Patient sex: M
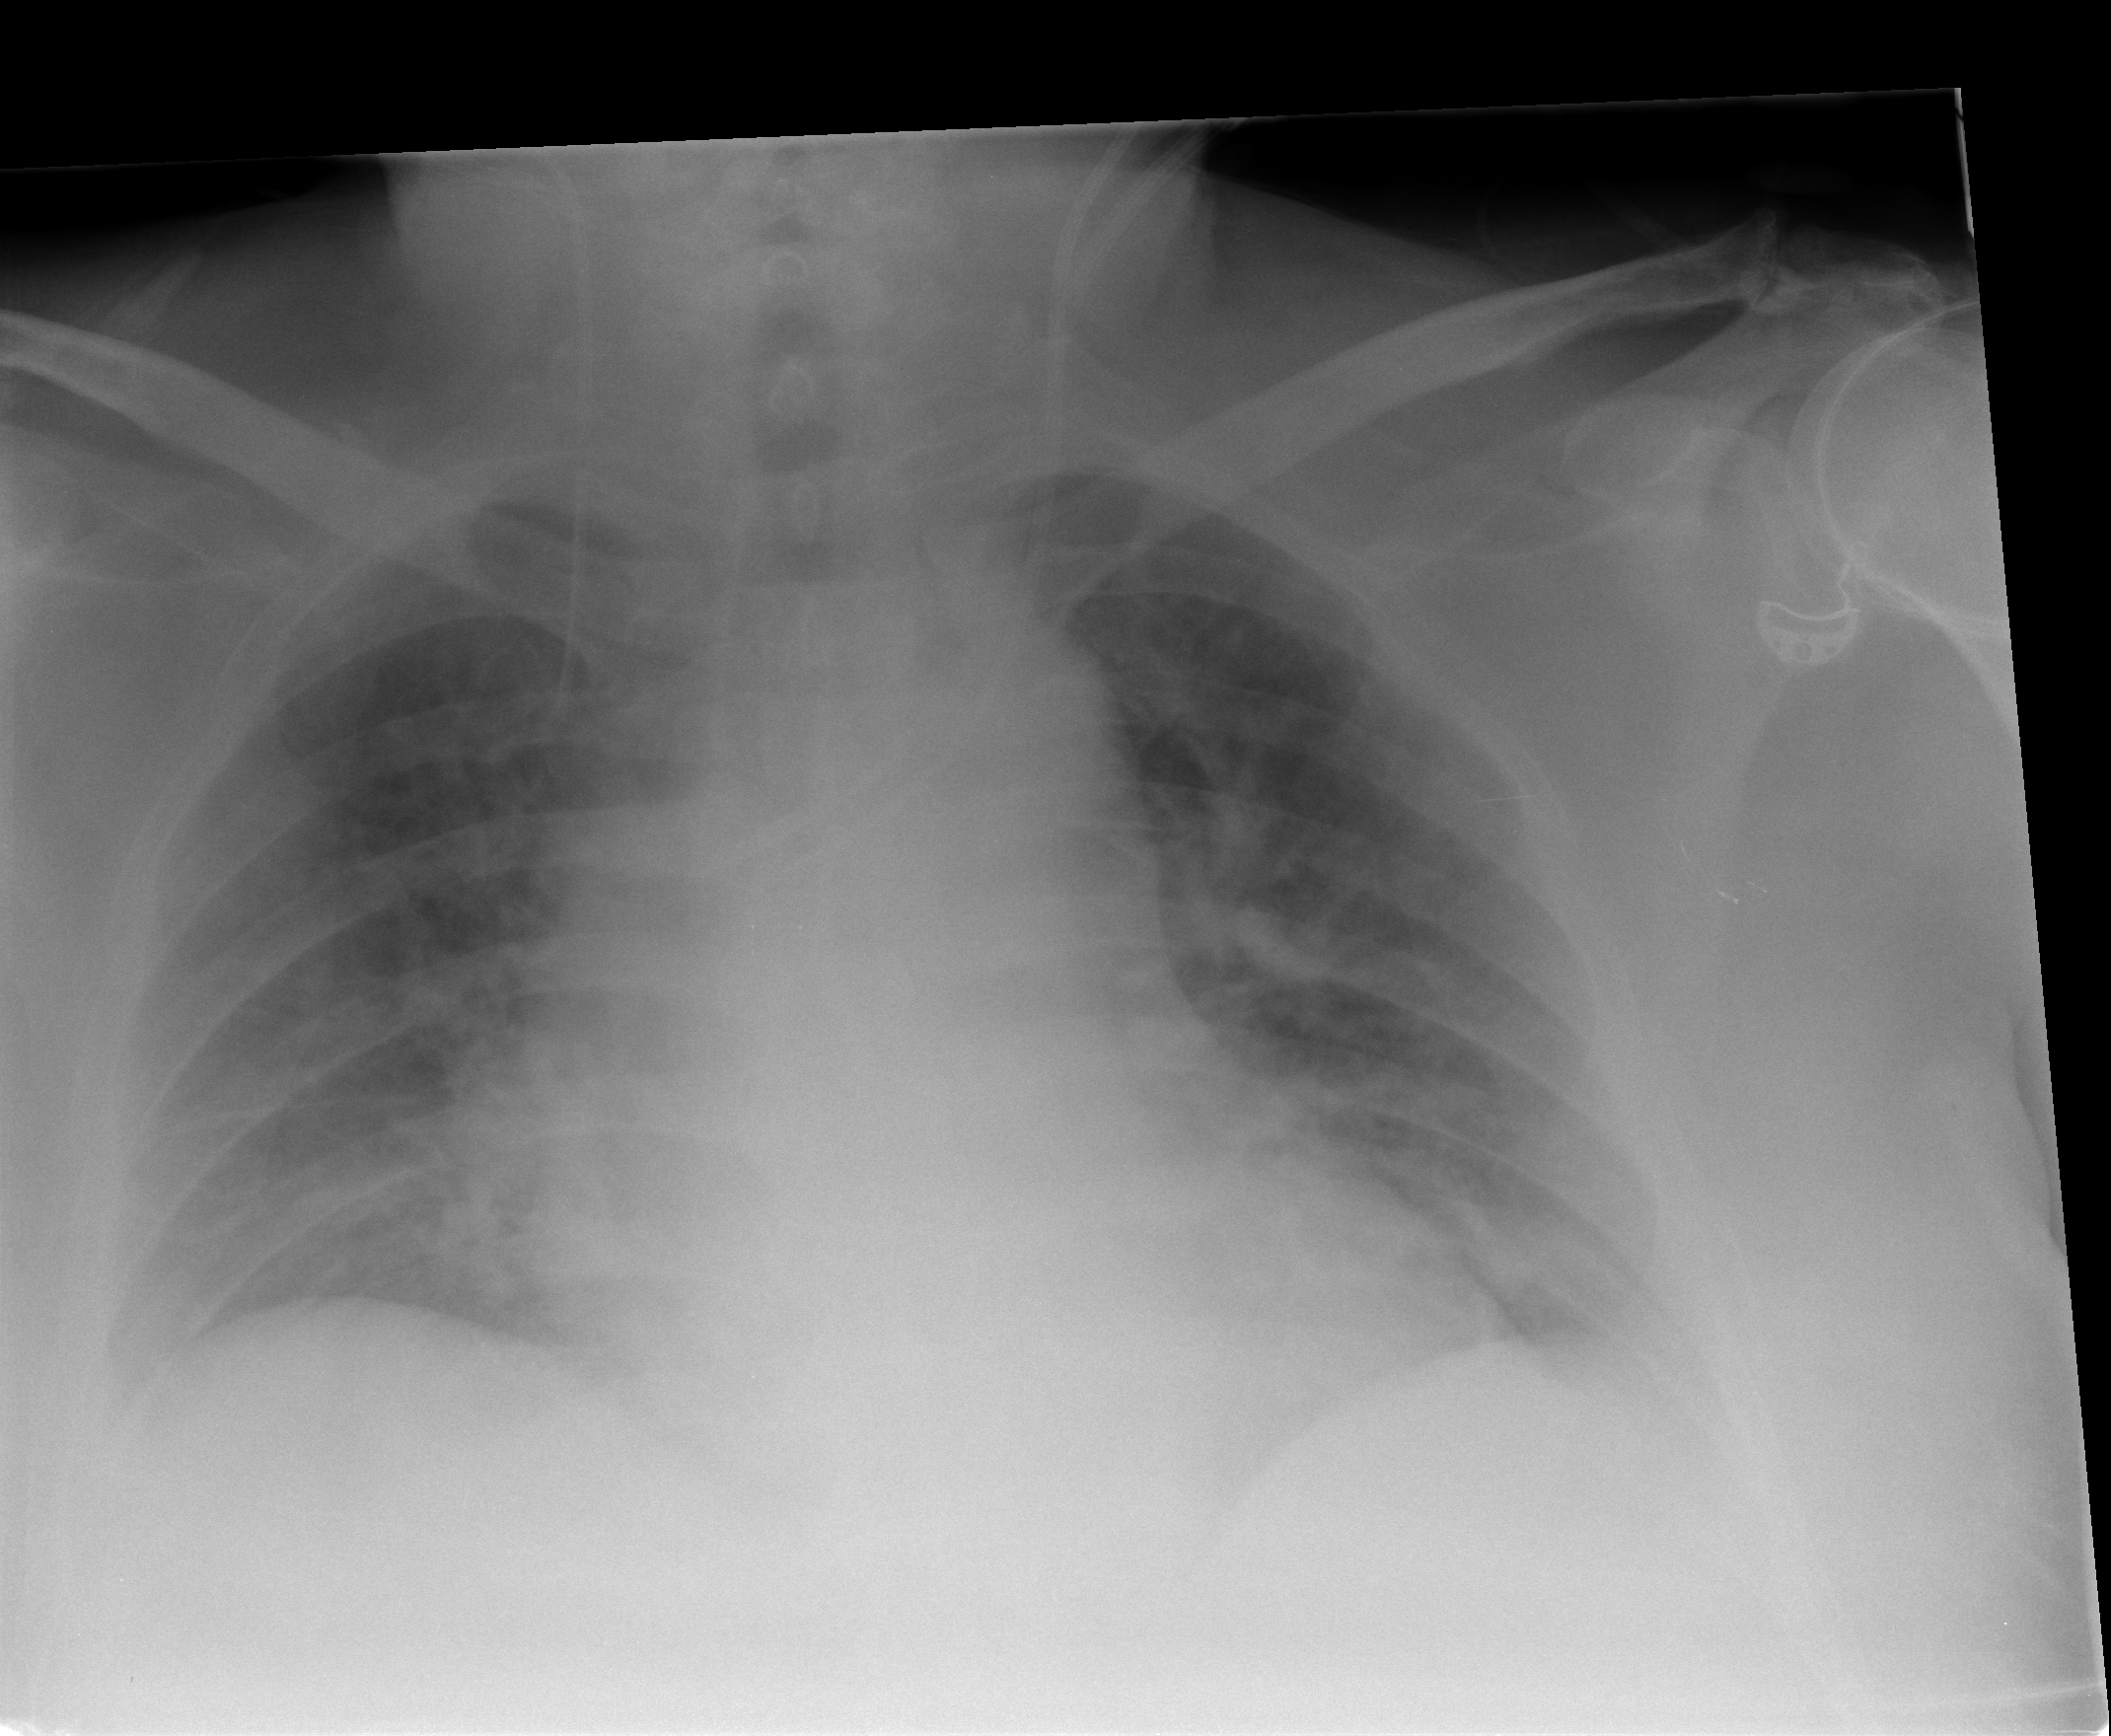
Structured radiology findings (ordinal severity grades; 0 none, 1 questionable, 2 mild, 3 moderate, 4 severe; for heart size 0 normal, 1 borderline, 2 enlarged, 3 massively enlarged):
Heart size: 1
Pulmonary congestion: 2
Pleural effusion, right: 0
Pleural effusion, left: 0
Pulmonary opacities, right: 0
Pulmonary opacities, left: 0
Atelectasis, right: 2
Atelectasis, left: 0